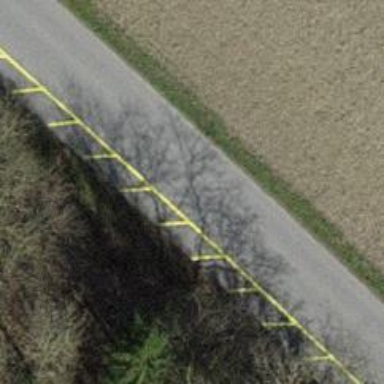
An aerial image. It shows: Unclassified road with asphalt surface.